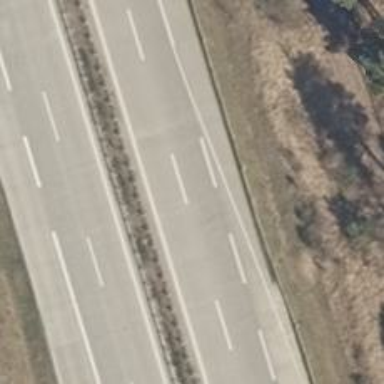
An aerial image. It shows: Concrete motorway.